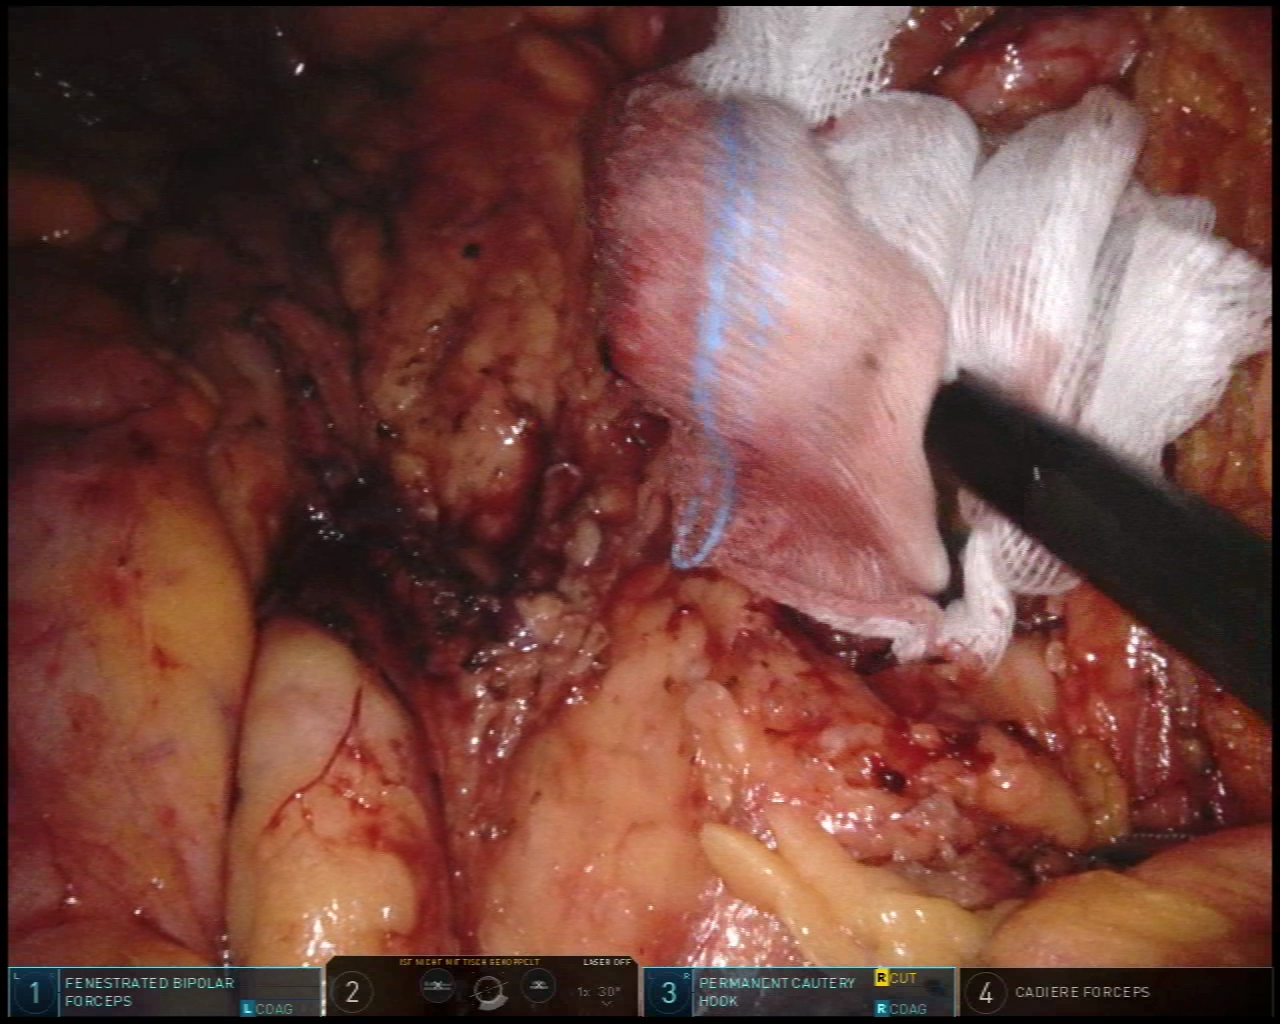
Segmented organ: ureter
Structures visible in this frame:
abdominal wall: no
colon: yes
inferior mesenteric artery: no
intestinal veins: no
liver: no
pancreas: no
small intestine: no
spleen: no
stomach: no
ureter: yes
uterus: no
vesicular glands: no